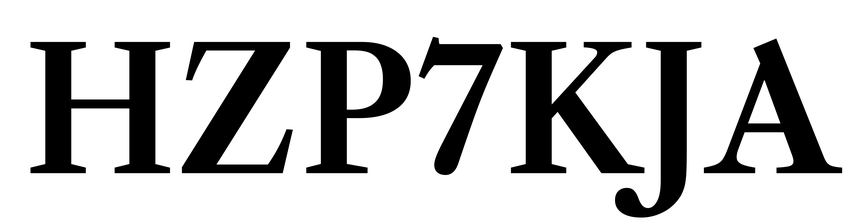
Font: LibreCaslonText_SemiBold